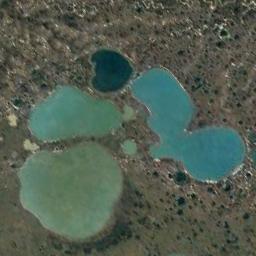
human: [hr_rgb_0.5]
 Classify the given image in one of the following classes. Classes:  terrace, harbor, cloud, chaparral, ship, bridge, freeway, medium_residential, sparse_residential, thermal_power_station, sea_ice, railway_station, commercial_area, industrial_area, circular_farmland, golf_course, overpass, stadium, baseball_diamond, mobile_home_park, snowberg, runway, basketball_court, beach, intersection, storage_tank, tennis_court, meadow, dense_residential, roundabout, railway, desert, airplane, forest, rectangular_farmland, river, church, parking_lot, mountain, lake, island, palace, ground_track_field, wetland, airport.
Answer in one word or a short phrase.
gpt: lake